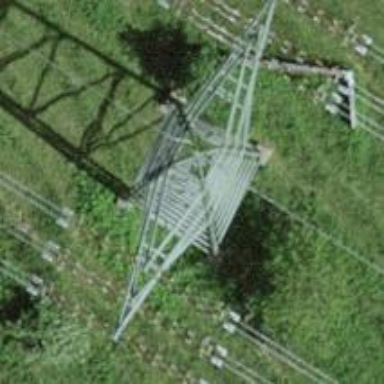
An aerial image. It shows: Power tower.